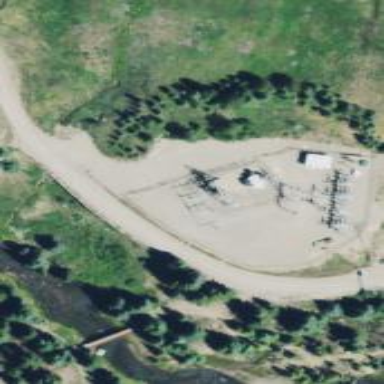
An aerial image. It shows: Power substation.